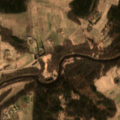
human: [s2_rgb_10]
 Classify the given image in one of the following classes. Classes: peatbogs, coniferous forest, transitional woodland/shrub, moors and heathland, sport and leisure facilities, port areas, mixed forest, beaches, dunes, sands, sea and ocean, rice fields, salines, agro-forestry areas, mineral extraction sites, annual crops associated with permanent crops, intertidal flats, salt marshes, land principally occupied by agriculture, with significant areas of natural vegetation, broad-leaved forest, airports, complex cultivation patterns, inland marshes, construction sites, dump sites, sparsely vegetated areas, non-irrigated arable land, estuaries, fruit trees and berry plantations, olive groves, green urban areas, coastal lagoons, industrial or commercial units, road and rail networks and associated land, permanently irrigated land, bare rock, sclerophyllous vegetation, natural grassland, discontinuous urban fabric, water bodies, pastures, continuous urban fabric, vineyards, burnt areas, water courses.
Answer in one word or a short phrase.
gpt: discontinuous urban fabric, industrial or commercial units, non-irrigated arable land, complex cultivation patterns, land principally occupied by agriculture, with significant areas of natural vegetation, coniferous forest, mixed forest